Question: I'm trying to implement a settings page for my app on Android. It worked well if I put the layout file like this:
'''
<?xml version="1.0" encoding="utf-8"?>
'''
'''
<CheckBoxPreference
android:defaultValue="true"
android:key="autoBack"
android:summaryOff="Let strange calls in"
android:summaryOn="Unlisted calls will be blocked"
android:title="Block Strange Calls" />
<PreferenceCategory android:title="Blocking Options" >
<CheckBoxPreference
android:defaultValue="false"
android:key="smsSilence"
android:summaryOff="Off"
android:summaryOn="On"
android:title="Send Blocked caller message" />
<PreferenceScreen android:title="More Options" >
<CheckBoxPreference
android:defaultValue="true"
android:key="cb21"
android:summaryOff="Guan Bi "
android:summaryOn="Kai Qi "
android:title="Gong Neng 1" />
<CheckBoxPreference
android:defaultValue="true"
android:key="cb22"
android:summaryOff="Ting Yong "
android:summaryOn="Shi Yong "
android:title="Gong Neng 2" />
</PreferenceScreen>
</PreferenceCategory>
'''
In the programs, the codes calling the layout is:
'''
Intent j = new Intent("android.intent.action.PREFS");
startActivity(j);
public class Prefs extends PreferenceActivity {
@SuppressWarnings("deprecation")
@Override
protected void onCreate(Bundle savedInstanceState) {
// TODO Auto-generated method stub
requestWindowFeature(Window.FEATURE_NO_TITLE);
super.onCreate(savedInstanceState);
addPreferencesFromResource(R.xml.preference);
}
}
'''
And the result works like the pic below:

But actually I want my settings page can take up the full screen, so I add a "title bar"(just like the pic upside - I imagined) by myself in the layout xml, and I also add a "ratings our app" function, adding a RatingBarto my layout. So xml is changed to below:
'''
<!-- language: lang-xml -->
'''
'''
<RelativeLayout
android:layout_width="match_parent"
android:layout_height="35sp"
android:background="@drawable/titlebg" >
<ImageView
android:id="@+id/titleIc"
android:layout_width="wrap_content"
android:layout_height="match_parent"
android:layout_alignParentLeft="true"
android:layout_centerVertical="true"
android:src="@drawable/ic_launcher" />
<TextView
android:layout_width="wrap_content"
android:layout_height="wrap_content"
android:layout_centerVertical="true"
android:layout_toRightOf="@id/titleIc"
android:text="RoboGuard"
android:textColor="#ffffffff"
android:textSize="16sp" />
<ImageButton
android:id="@+id/imagebutton1"
android:layout_width="wrap_content"
android:layout_height="wrap_content"
android:layout_alignParentRight="true"
android:layout_centerVertical="true"
android:src="@drawable/setting" />
</RelativeLayout>
<CheckBoxPreference
android:defaultValue="true"
android:key="autoBack"
android:summaryOff="Let strange calls in"
android:summaryOn="Unlisted calls will be blocked"
android:title="Block Strange Calls" />
<PreferenceCategory android:title="Blocking Options" >
<CheckBoxPreference
android:defaultValue="false"
android:key="smsSilence"
android:summaryOff="Off"
android:summaryOn="On"
android:title="Send Blocked caller message" />
<PreferenceScreen android:title="More Options" >
<CheckBoxPreference
android:defaultValue="true"
android:key="cb21"
android:summaryOff="off"
android:summaryOn="on"
android:title="" />
<CheckBoxPreference
android:defaultValue="true"
android:key="cb22"
android:summaryOff="stop"
android:summaryOn="stop"
android:title="function2" />
</PreferenceScreen>
</PreferenceCategory>
<PreferenceCategory android:title="Rating the App" >
<RatingBar
android:id="@+id/rating"
android:layout_width="wrap_content"
android:layout_height="wrap_content"
android:max="255"
android:numStars="5"
android:progress="255"
android:stepSize="0.5" />
</PreferenceCategory>
'''
But when I ran the program, it generated fatal error:
'''
java.lang.RuntimeException: Unable to start activity ComponentInfo{xxx}: android.view.InflateException: Binary XML file line #4: Error inflating class RelativeLayout
java.lang.RuntimeException: Unable to start activity ComponentInfo{xxx}: android.view.InflateException: Binary XML file line #36: Error inflating class RatingBar
'''
Could anyone please help me out? Moreover, how to make the PreferenceActivity take up the full screen to show? Thanks to all!
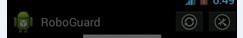
Answer: '''
// try this
**preferences_header.xml**
<?xml version="1.0" encoding="utf-8"?>
<LinearLayout xmlns:android="http://schemas.android.com/apk/res/android"
android:layout_width="match_parent"
android:layout_height="match_parent"
android:orientation="vertical">
<LinearLayout
android:layout_width="match_parent"
android:layout_height="wrap_content"
android:gravity="center_vertical">
<ImageView
android:id="@+id/titleIc"
android:layout_width="wrap_content"
android:layout_height="match_parent"
android:src="@drawable/ic_launcher"
android:adjustViewBounds="true"
android:scaleType="fitXY"/>
<TextView
android:layout_width="wrap_content"
android:layout_height="wrap_content"
android:text="RoboGuard"
android:textColor="#ffffffff"
android:textSize="16sp" />
<LinearLayout
android:layout_width="0dp"
android:layout_weight="1"
android:gravity="right"
android:layout_height="wrap_content">
<ImageButton
android:id="@+id/imagebutton1"
android:layout_width="wrap_content"
android:layout_height="wrap_content"
android:src="@drawable/ic_launcher"
android:adjustViewBounds="true"
android:scaleType="fitXY"/>
</LinearLayout>
</LinearLayout>
<ListView
android:id="@android:id/list"
android:layout_width="match_parent"
android:layout_height="0dp"
android:layout_weight="1"/>
</LinearLayout>
**preferences.xml**
<?xml version="1.0" encoding="utf-8"?>
<PreferenceScreen xmlns:android="http://schemas.android.com/apk/res/android"
android:orientation="vertical"
android:layout_width="match_parent"
android:layout_height="wrap_content">
<CheckBoxPreference
android:defaultValue="true"
android:key="autoBack"
android:summaryOff="Let strange calls in"
android:summaryOn="Unlisted calls will be blocked"
android:title="Block Strange Calls" />
<PreferenceCategory android:title="Blocking Options" >
<CheckBoxPreference
android:defaultValue="false"
android:key="smsSilence"
android:summaryOff="Off"
android:summaryOn="On"
android:title="Send Blocked caller message" />
<PreferenceScreen android:title="More Options" >
<CheckBoxPreference
android:defaultValue="true"
android:key="cb21"
android:summaryOff="off"
android:summaryOn="on"
android:title="" />
<CheckBoxPreference
android:defaultValue="true"
android:key="cb22"
android:summaryOff="stop"
android:summaryOn="stop"
android:title="function2" />
</PreferenceScreen>
</PreferenceCategory>
</PreferenceScreen>
**MainActivity**
public class MainActivity extends PreferenceActivity {
@Override
public void onCreate(Bundle savedInstanceState) {
super.onCreate(savedInstanceState);
setContentView(R.layout.preferences_header);
addPreferencesFromResource(R.layout.preferences);
}
}
// PreferenceCategory not have RatingBar as child view so you can not declare.
'''